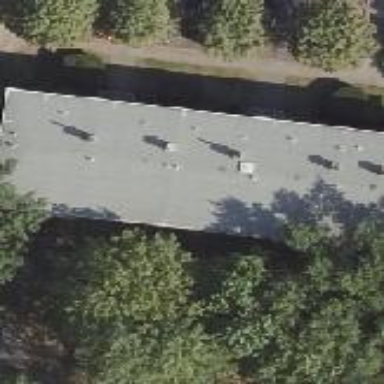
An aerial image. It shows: Hipped roof on apartment building.